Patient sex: M
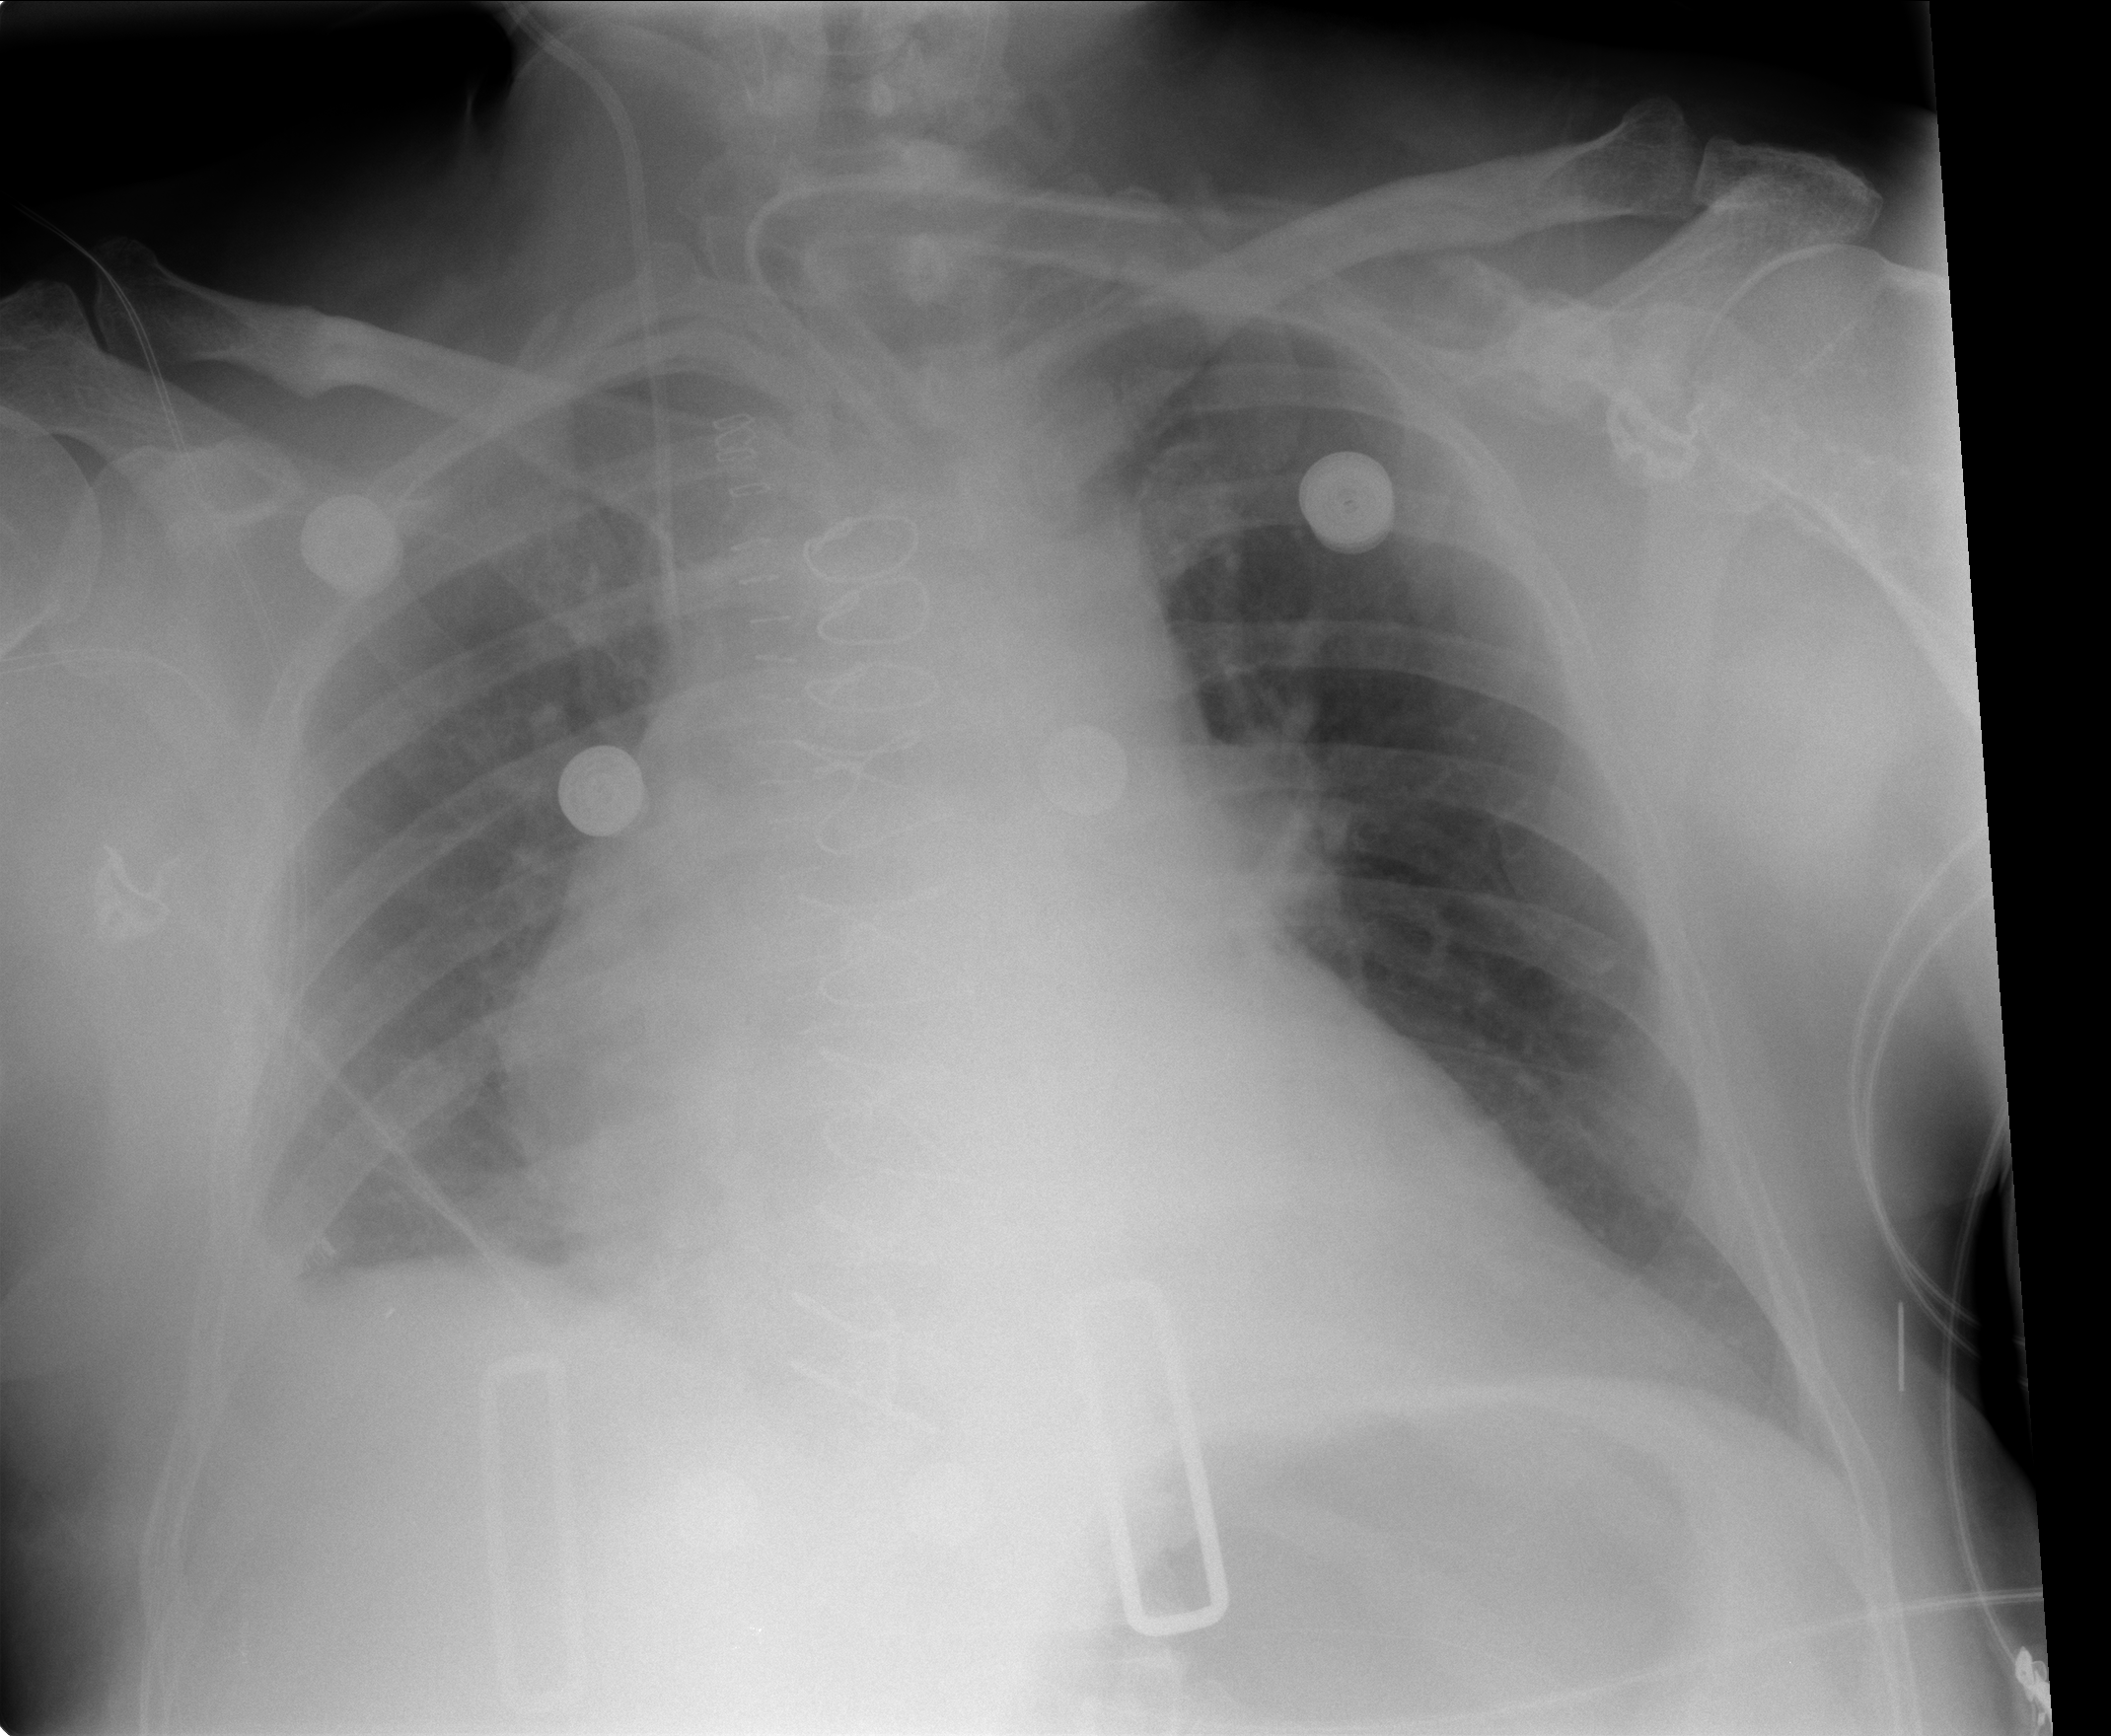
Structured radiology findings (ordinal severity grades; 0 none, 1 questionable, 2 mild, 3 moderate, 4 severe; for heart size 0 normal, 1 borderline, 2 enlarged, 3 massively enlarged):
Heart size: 2
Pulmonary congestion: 0
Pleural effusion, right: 1
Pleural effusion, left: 1
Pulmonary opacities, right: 0
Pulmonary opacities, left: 0
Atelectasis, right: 0
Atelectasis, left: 0